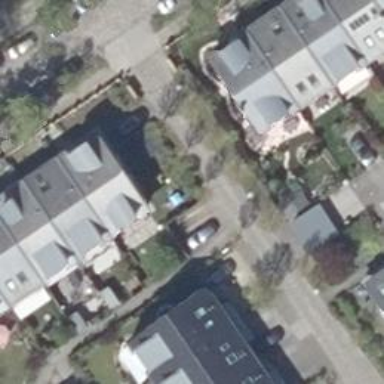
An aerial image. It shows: Living street with no sidewalk.